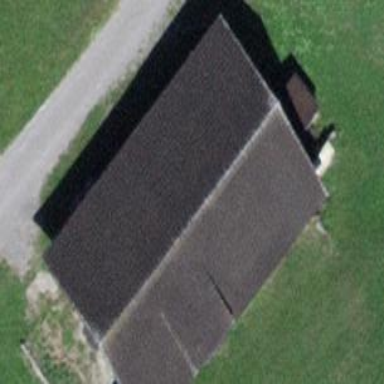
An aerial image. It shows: Rural barn.